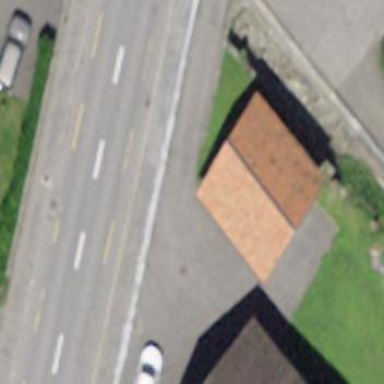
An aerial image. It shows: Shed building.